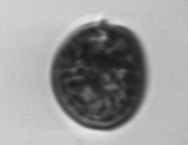
Label: Prorocentrum